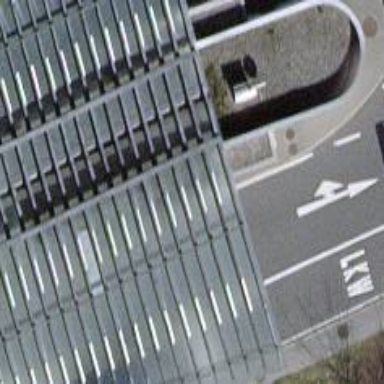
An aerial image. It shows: Part of building.